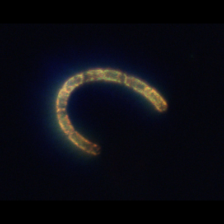
Taxon: Guinardia
Group: Diatoms